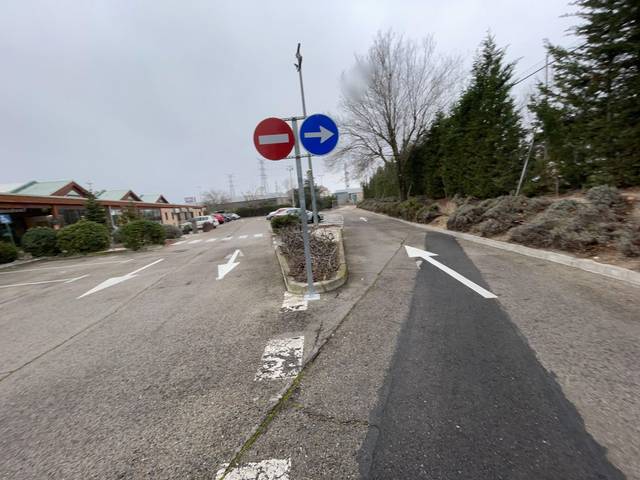
Region: Spain
Coordinates: 40.452, -3.882